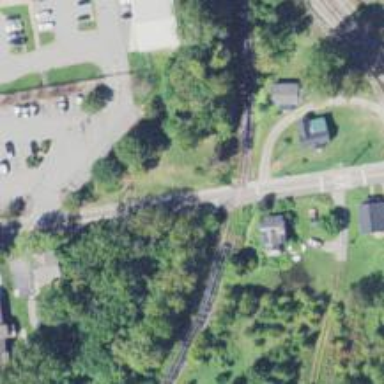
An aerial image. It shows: Abandoned railway.